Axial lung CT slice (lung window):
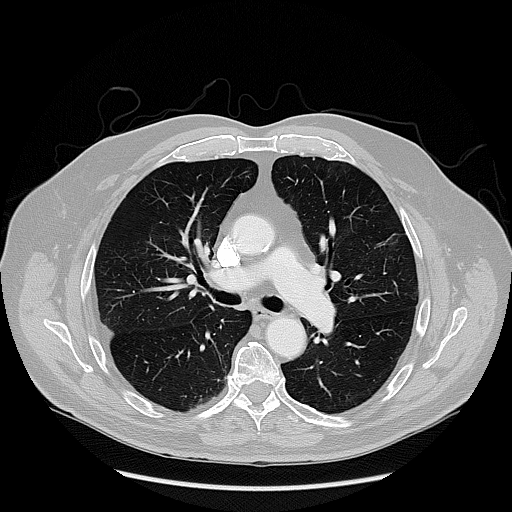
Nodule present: no